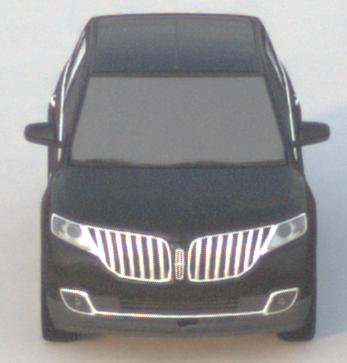
Make: Lincoln
Model: MKX
Detailed model: Gen. 1 CD3
Model produced from: 2010
Model produced until: 2015
Doors: 5
Color: black
Road condition: dry road
Daytime: sunrise or sunset
Contrast: low contrast